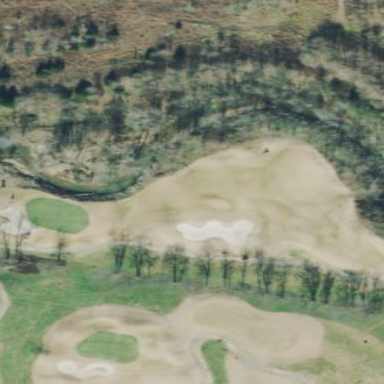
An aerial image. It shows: Golf fairway surrounded by grass.